Question: In the comment of this post (<URL>, it mentioned "OData stable paging".
I am quite new to OData, and trying to get stable paging in OData query.
By "stable paging", I mean there is an OData database in which new entries are constantly being created, I wanted the paging are not interrupted by the new data creation in the database.
For example, if I get the first page by '$top=100', then get second page by '$top=100&$skip=100', then the third page by '$top=100&$skip=200', in which page size is 100. However, because the database is changing, the data I have skipped may not necessarily be the same data I retrieved from previous requests.
Just like the graph example shows data sorting by , the first request and the second request:

I wonder what's the best way to do "Stable Paging"?
Thanks!
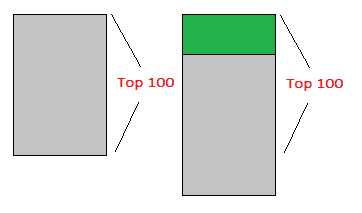
Answer: My current solution follows this post's recommendation - "Paging Through Results" by Markus Winand:
<URL>
It discussed general solutions to stable paging, although it's not OData specific, it works for my scenario.